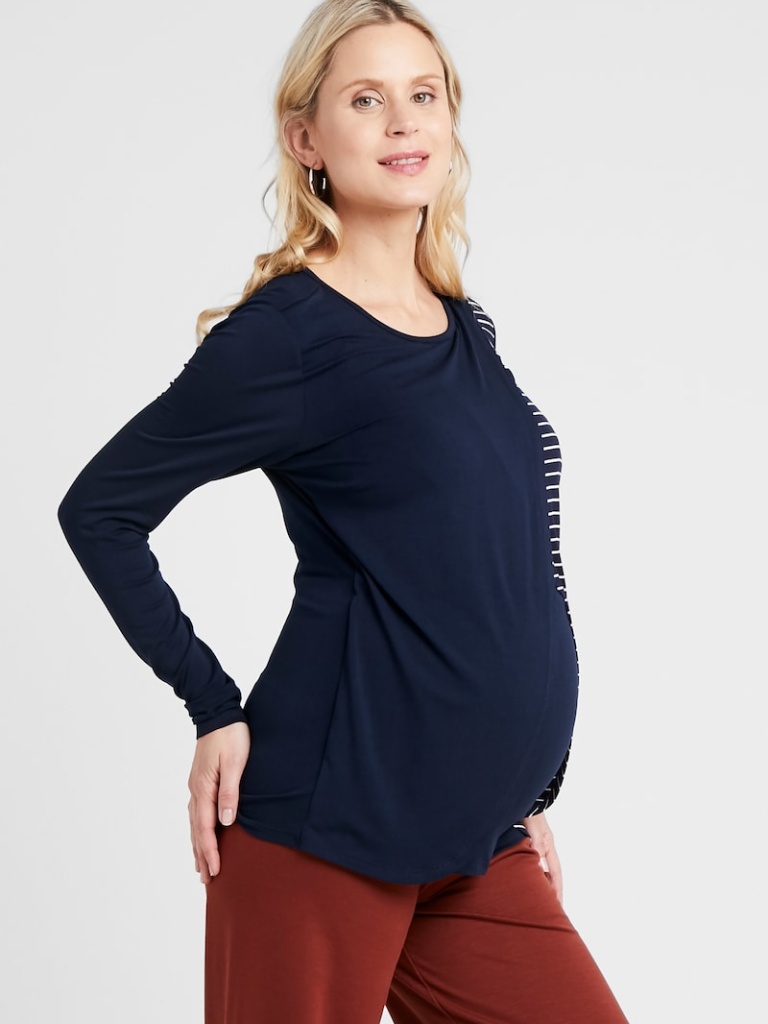
knit relaxed a long-sleeved with the sleeves down hip length Untucked crew top